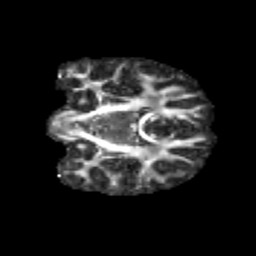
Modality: FA
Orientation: coronal
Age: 10
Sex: male
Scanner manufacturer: siemens
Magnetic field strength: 3 T
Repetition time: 3.8 s
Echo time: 0.07 s